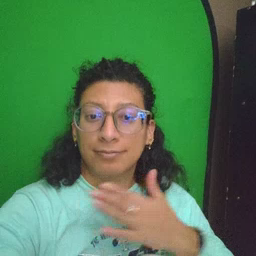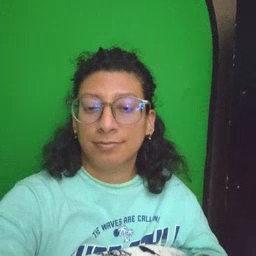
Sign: grandma